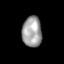
Tissue: prostate
Cell type: T cells
Senescence score: 0.7061
Nuclear area (px): 586
Mean DAPI intensity: 160.742